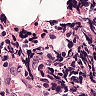
Metastatic tissue present: no